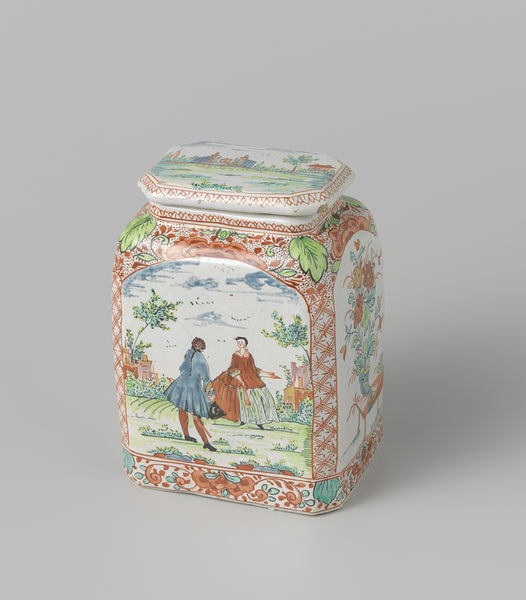
Titel: Veelkleurig beschilderde theebus van faïence
Standort: Amsterdam
Institution: Rijksmuseum
Schlagwörter: café, vert, rouge, porcelaine, bleu, pot, chine, thé, boite, couvercle, sèvres, tisane